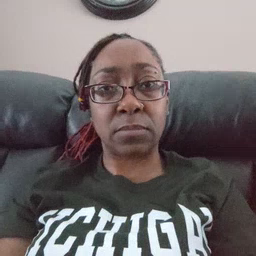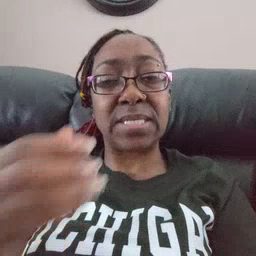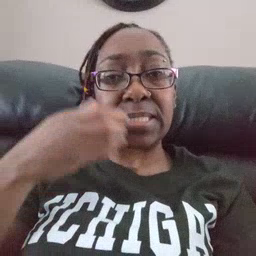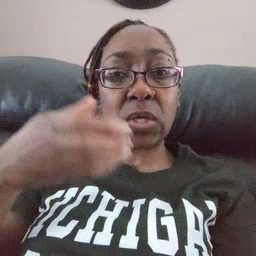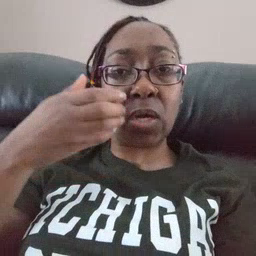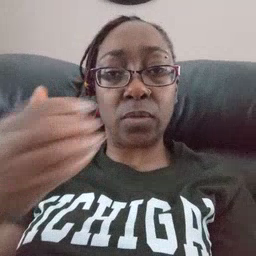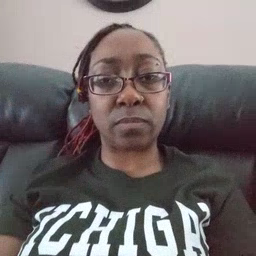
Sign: cereal